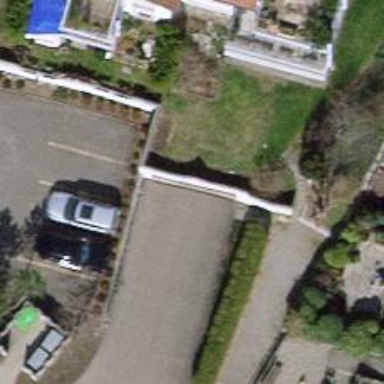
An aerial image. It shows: Parking entrance.